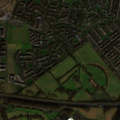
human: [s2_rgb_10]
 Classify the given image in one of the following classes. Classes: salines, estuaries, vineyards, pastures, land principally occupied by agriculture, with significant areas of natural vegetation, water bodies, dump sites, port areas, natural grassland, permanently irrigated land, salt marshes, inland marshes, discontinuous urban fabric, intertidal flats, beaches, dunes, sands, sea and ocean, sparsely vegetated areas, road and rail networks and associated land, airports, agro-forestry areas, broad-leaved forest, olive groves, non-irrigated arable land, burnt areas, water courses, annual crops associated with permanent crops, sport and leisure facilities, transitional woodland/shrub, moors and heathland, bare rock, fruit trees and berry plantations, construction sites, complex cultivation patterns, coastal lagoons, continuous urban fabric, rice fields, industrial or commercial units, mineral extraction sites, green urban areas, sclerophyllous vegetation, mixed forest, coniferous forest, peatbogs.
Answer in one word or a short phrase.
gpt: discontinuous urban fabric, industrial or commercial units, road and rail networks and associated land, non-irrigated arable land, pastures